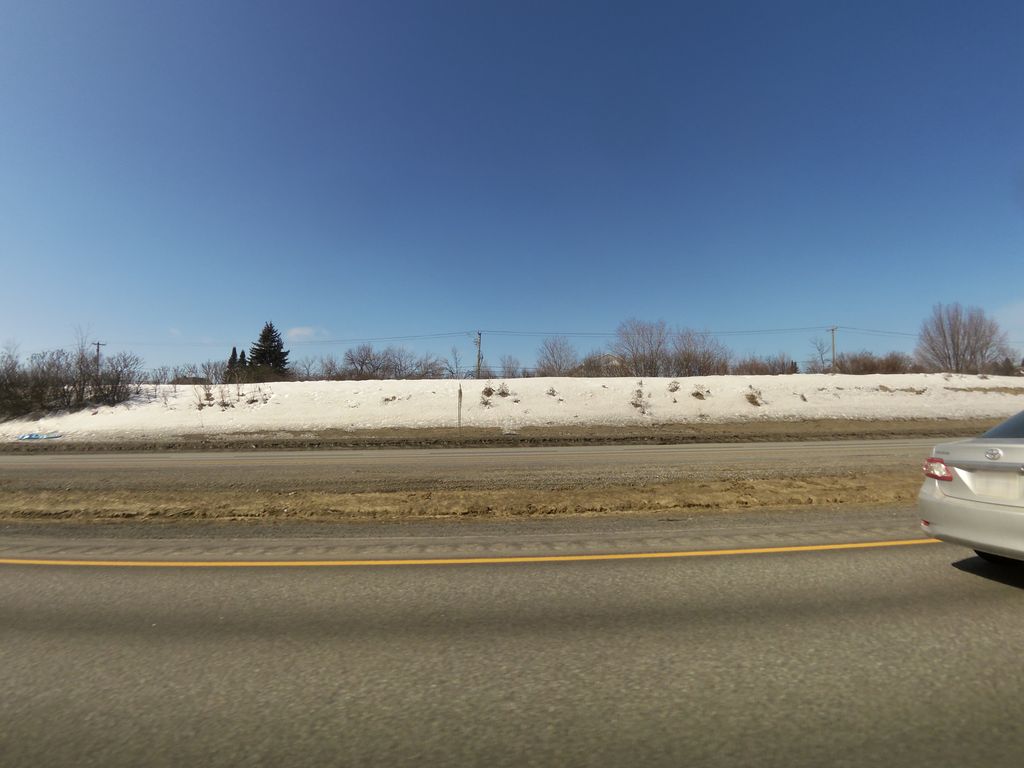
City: ottawa-gatineau